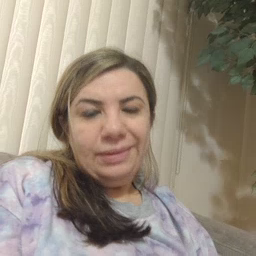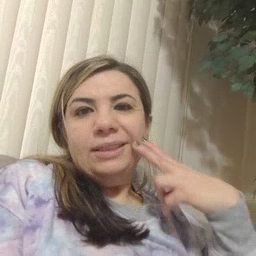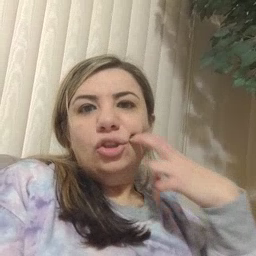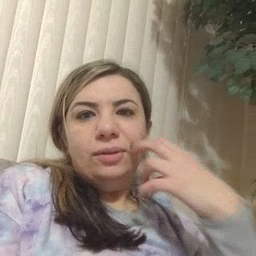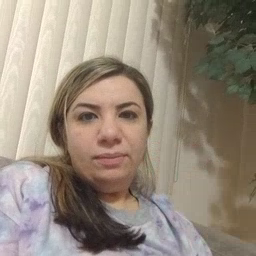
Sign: gum